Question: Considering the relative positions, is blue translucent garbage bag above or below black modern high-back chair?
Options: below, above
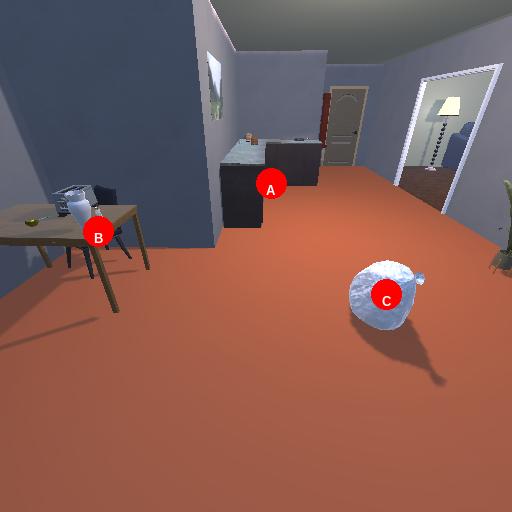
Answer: below